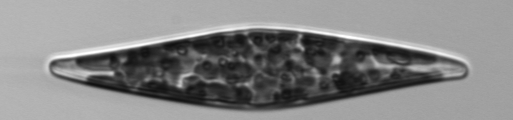
Label: Pleurosigma